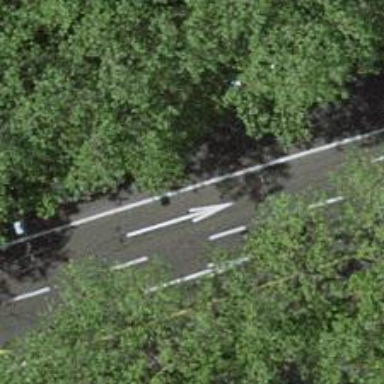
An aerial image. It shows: Secondary road with asphalt surface and trolley wires.